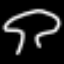
Label: mushroom